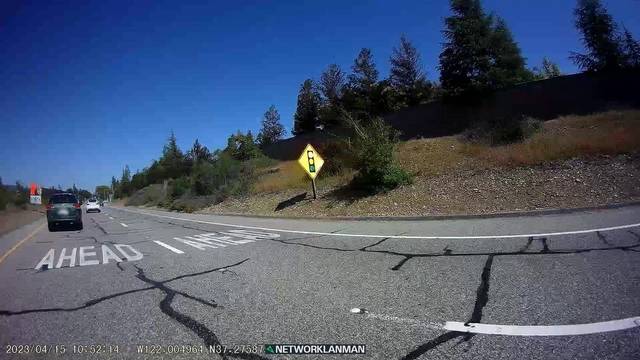
Region: United States
Coordinates: 37.276, -122.005